В поле находится лунка, из которой вылетает маленький шарик. Непосредственно перед вылетом скорость шарика равна $\vec v_0$ и направлена вертикально вверх. В момент вылета шарик абсолютно упруго сталкивается со вторым таким же шариком, который перед ударом покоился на уровне поверхности поля. После удара шарики движутся под действием только силы тяжести и падают где-то в поле. Удар шариков о поле абсолютно неупругий.
Найдите максимально возможное расстояние $l_{max}$ между точками падения шариков.
Найдите максимально возможное расстояние $S_{max}$ от лунки до места падения одного из шариков. Поверхность поля считайте горизонтальной. Размеры лунки и шариков малы по сравнению с $l_{max}$ и $S_{max}$.
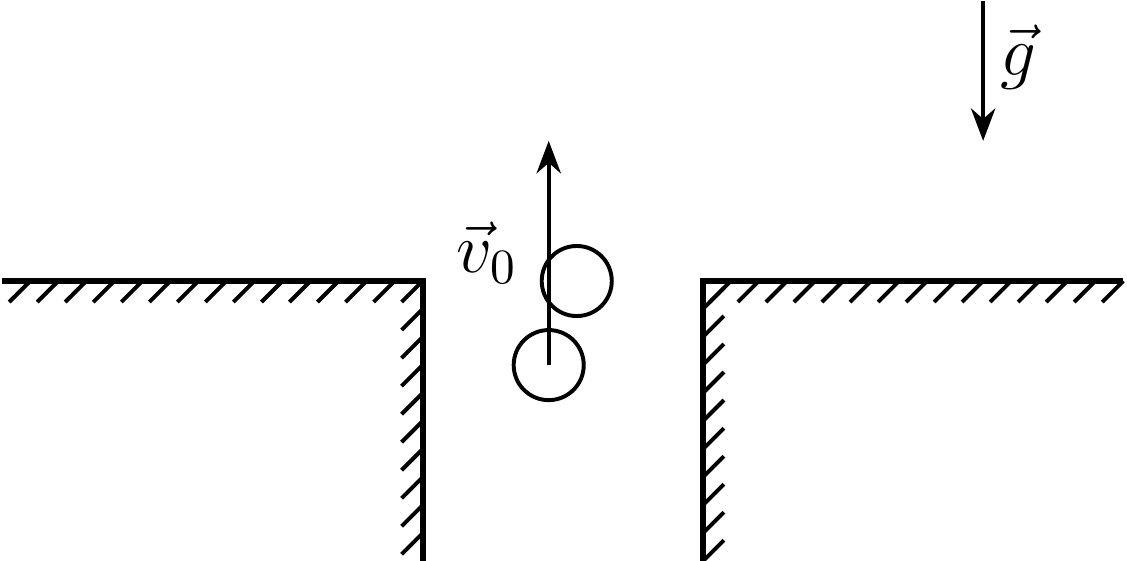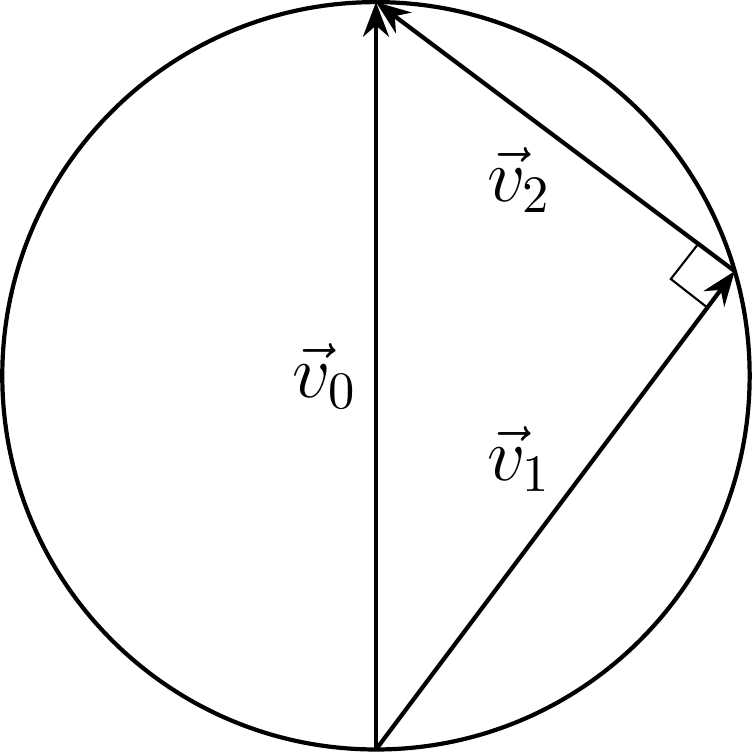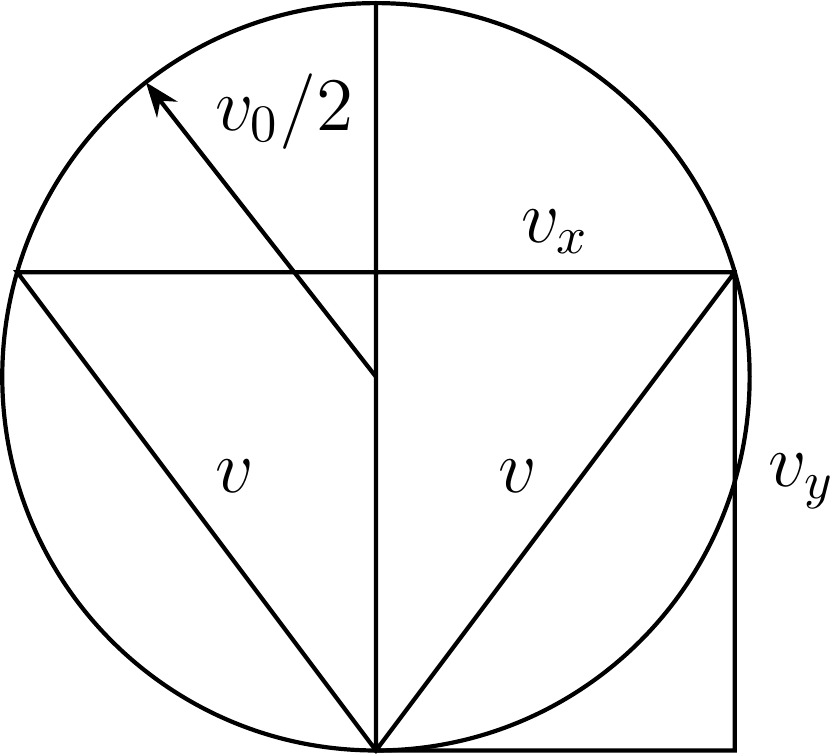
Найдите максимально возможное расстояние $l_{max}$ между точками падения шариков.
Решение: Найдём дальность полета $i$-го шарика:$$t_i=\frac{2 v_{y(i)}}{g}, \quad l_i=v_x t_i \implies l_i=\frac{2 v_x v_{y(i)}}{g}$$Для расстояния между точками падения шариков имеем:$$l=l_1+l_2=\frac{2 v_x\left(v_{y(1)}+v_{y(2)}\right)}{g}=\frac{2 v_0 v_x}{g}$$Таким образом, расстояние между точками падения максимально при максимальном значении $v_x$, равном радиусу окружности или $v_0 / 2$. Таким образом, ответ на первый вопрос:$$l_\text{max}=\frac{v_0^2}{g}$$

Найдите максимально возможное расстояние $S_{max}$ от лунки до места падения одного из шариков.
Темы:
T, Механика, Кинематика, Всероссийские, Движение по параболе